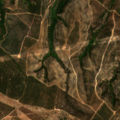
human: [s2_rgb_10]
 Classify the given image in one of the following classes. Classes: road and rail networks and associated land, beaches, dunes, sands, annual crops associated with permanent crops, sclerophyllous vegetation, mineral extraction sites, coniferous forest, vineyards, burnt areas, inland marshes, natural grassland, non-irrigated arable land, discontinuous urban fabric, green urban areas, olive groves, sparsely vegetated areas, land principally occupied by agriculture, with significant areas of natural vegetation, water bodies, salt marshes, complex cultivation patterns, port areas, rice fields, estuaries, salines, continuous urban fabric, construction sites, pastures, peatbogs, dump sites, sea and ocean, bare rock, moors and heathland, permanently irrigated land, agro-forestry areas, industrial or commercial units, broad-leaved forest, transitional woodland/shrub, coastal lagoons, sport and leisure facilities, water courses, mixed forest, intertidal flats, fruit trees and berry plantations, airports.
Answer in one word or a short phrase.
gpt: olive groves, broad-leaved forest, transitional woodland/shrub